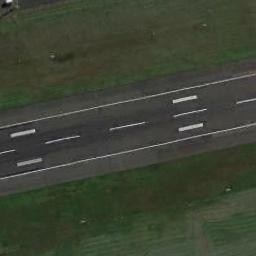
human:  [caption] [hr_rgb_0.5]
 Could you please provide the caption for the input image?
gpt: The runway goes through the lawn and several touchdown zone markings are on the runway .

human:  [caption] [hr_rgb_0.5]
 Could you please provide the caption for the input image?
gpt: The runway is surrounded by grass .

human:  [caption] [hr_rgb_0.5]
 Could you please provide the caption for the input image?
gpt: The runway is on the grass .

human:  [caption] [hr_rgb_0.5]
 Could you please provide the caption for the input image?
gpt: Next to the runway is a large green lawn with white dashes on the runway .

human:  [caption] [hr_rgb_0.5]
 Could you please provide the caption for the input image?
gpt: There are green meadows beside the runway .